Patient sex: M
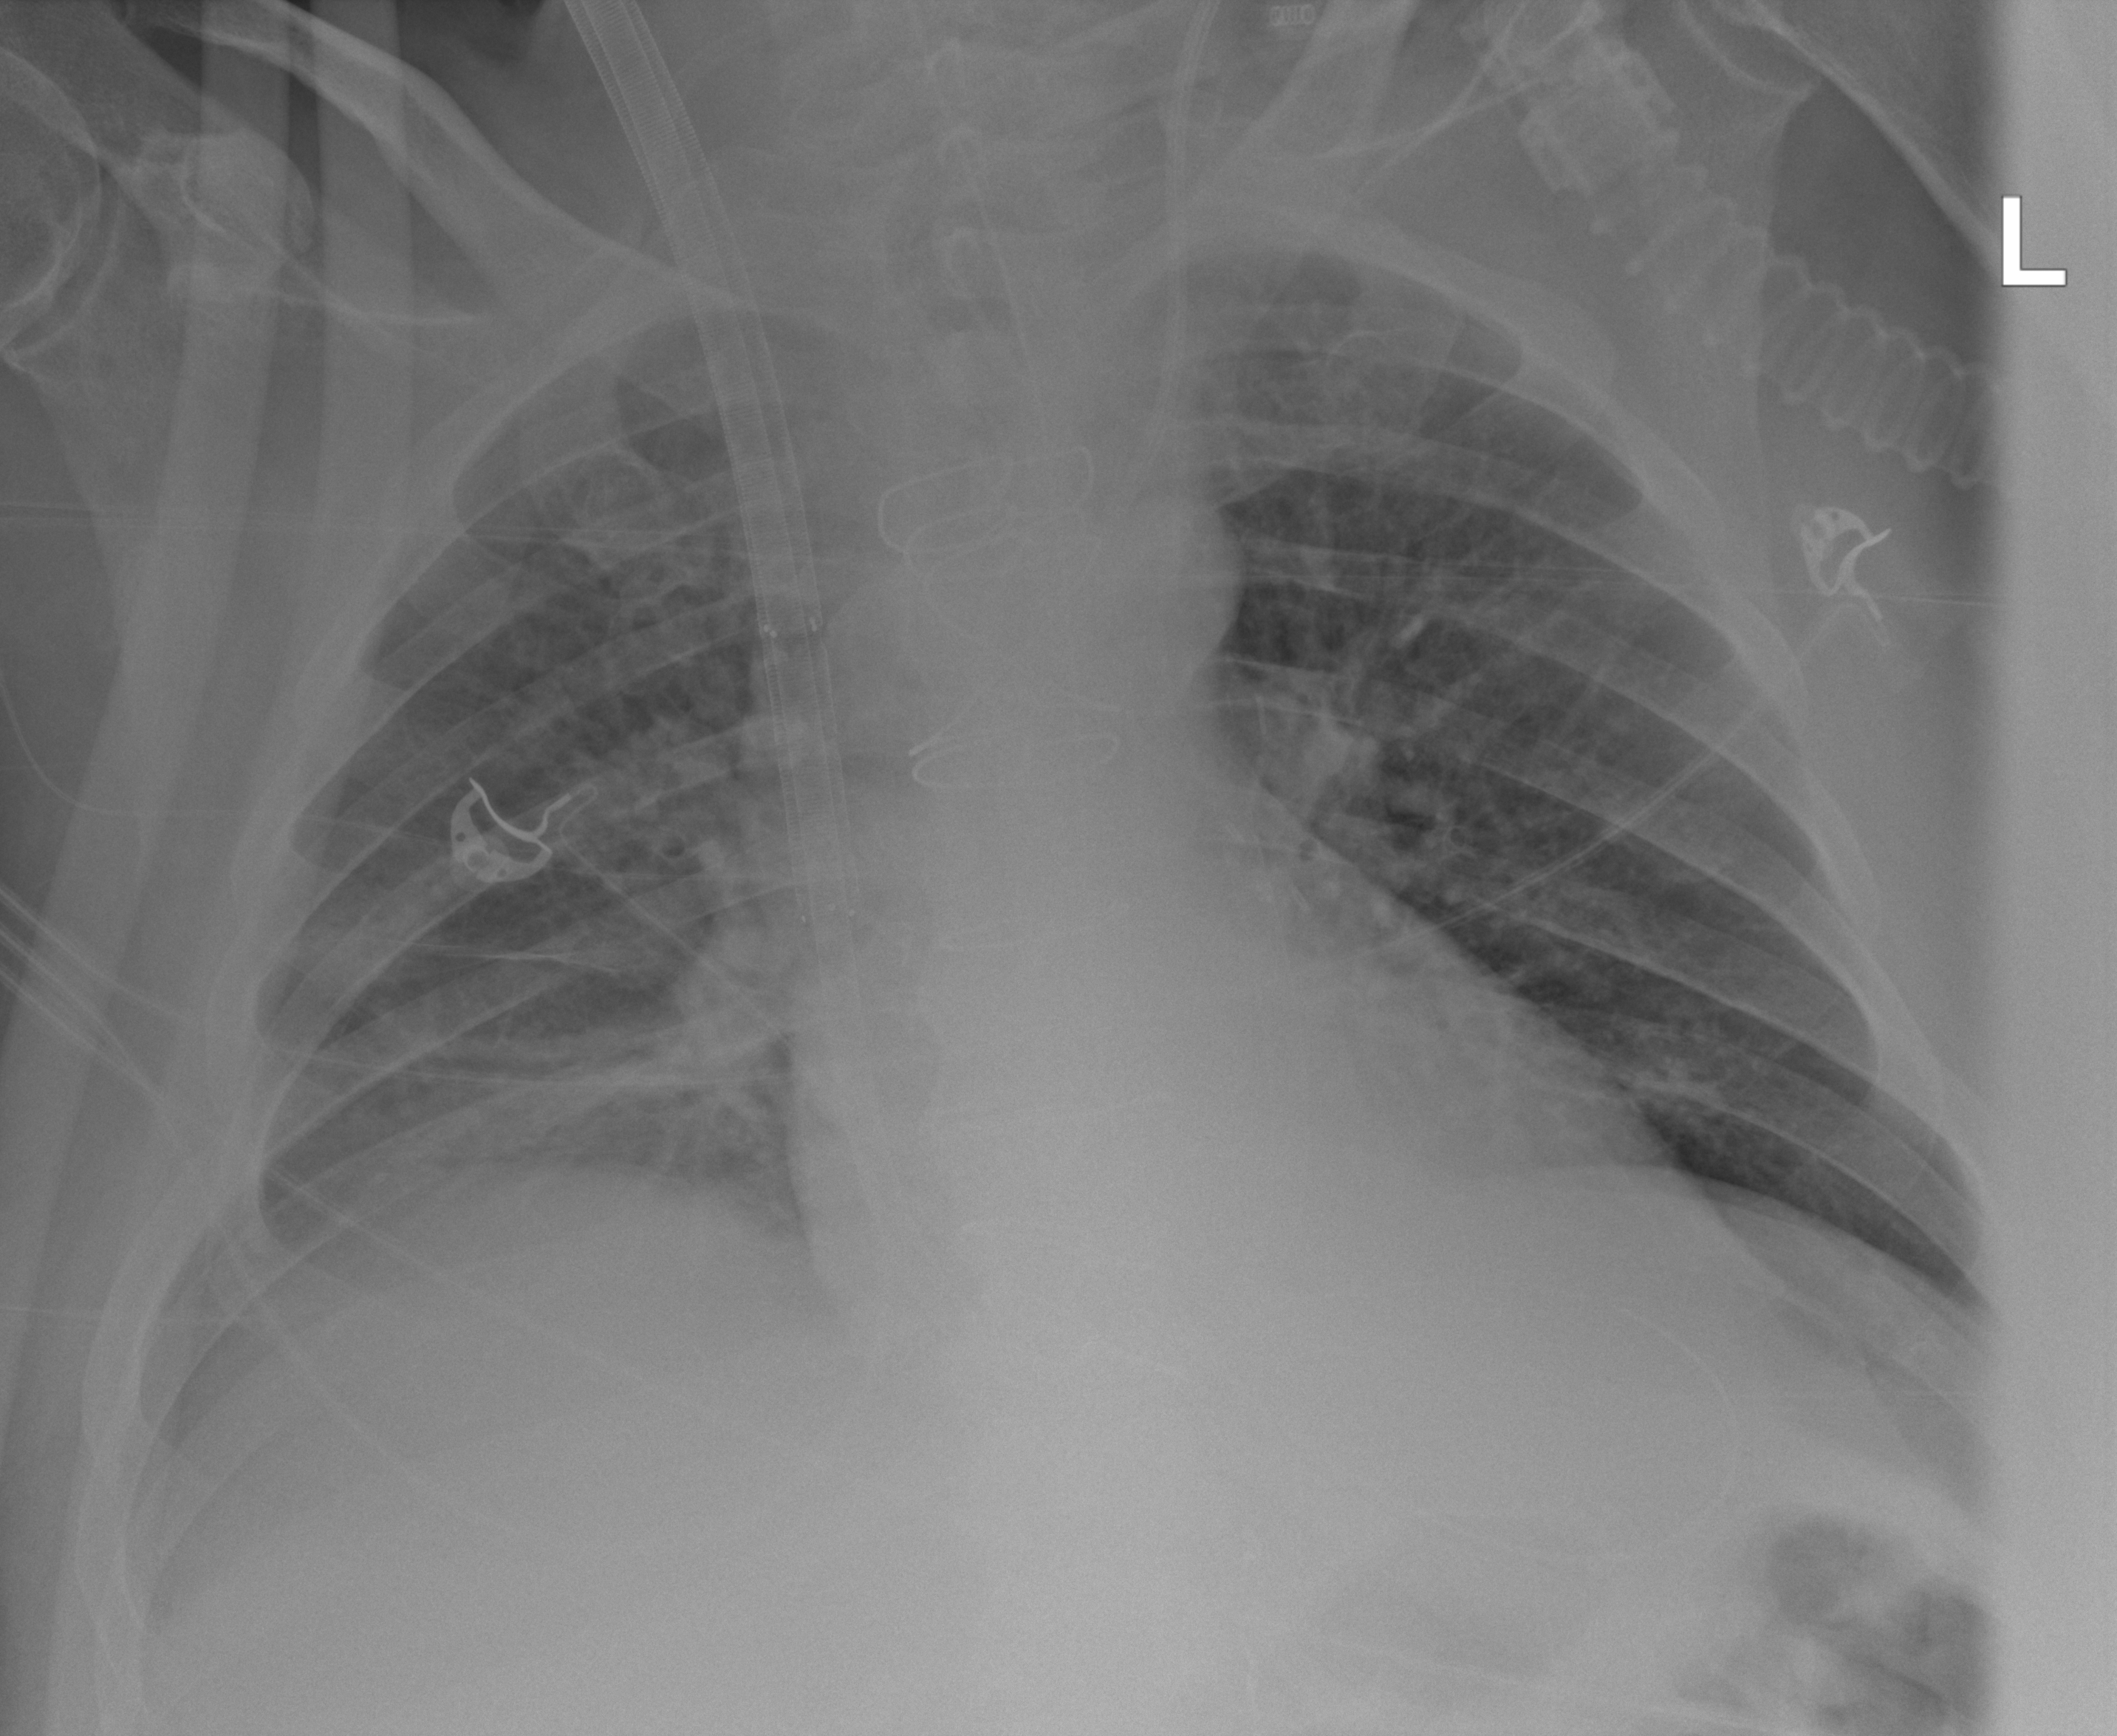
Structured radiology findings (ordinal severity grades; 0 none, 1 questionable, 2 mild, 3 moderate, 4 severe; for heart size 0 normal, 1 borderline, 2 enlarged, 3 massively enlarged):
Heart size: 1
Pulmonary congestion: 2
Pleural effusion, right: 2
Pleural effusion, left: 0
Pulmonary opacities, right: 0
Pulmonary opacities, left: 0
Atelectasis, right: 2
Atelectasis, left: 0